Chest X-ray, PA view. Patient: 64 years old, sex M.
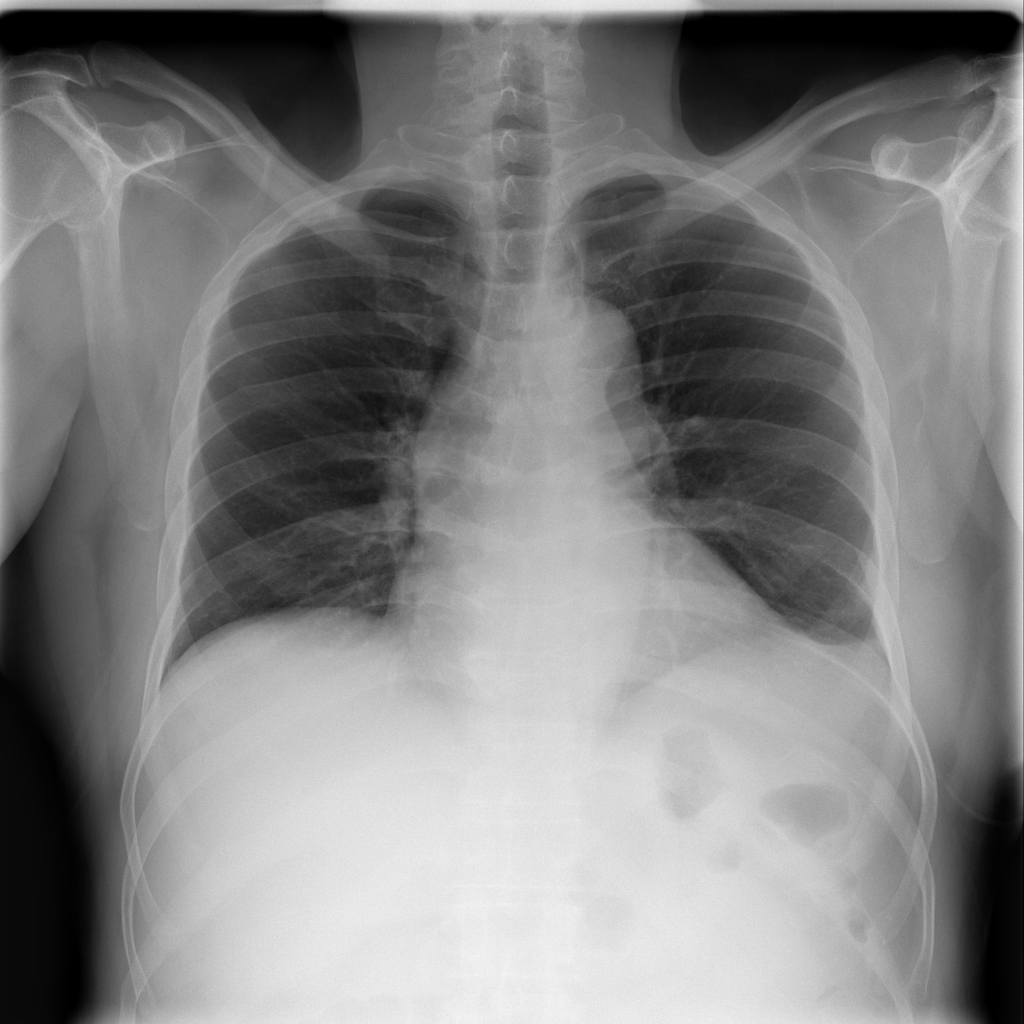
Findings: Infiltration